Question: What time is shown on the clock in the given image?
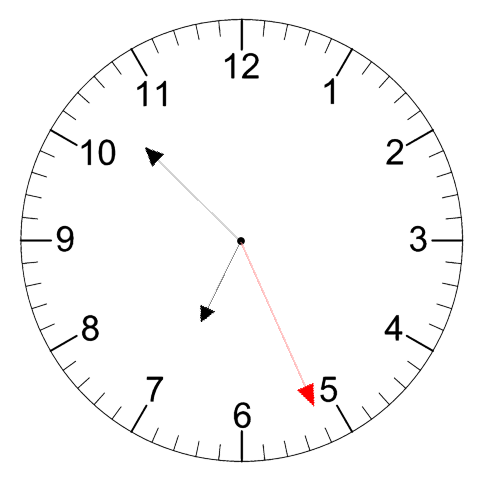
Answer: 06:52:26